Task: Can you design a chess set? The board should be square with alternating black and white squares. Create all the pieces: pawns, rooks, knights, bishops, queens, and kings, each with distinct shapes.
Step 3843:
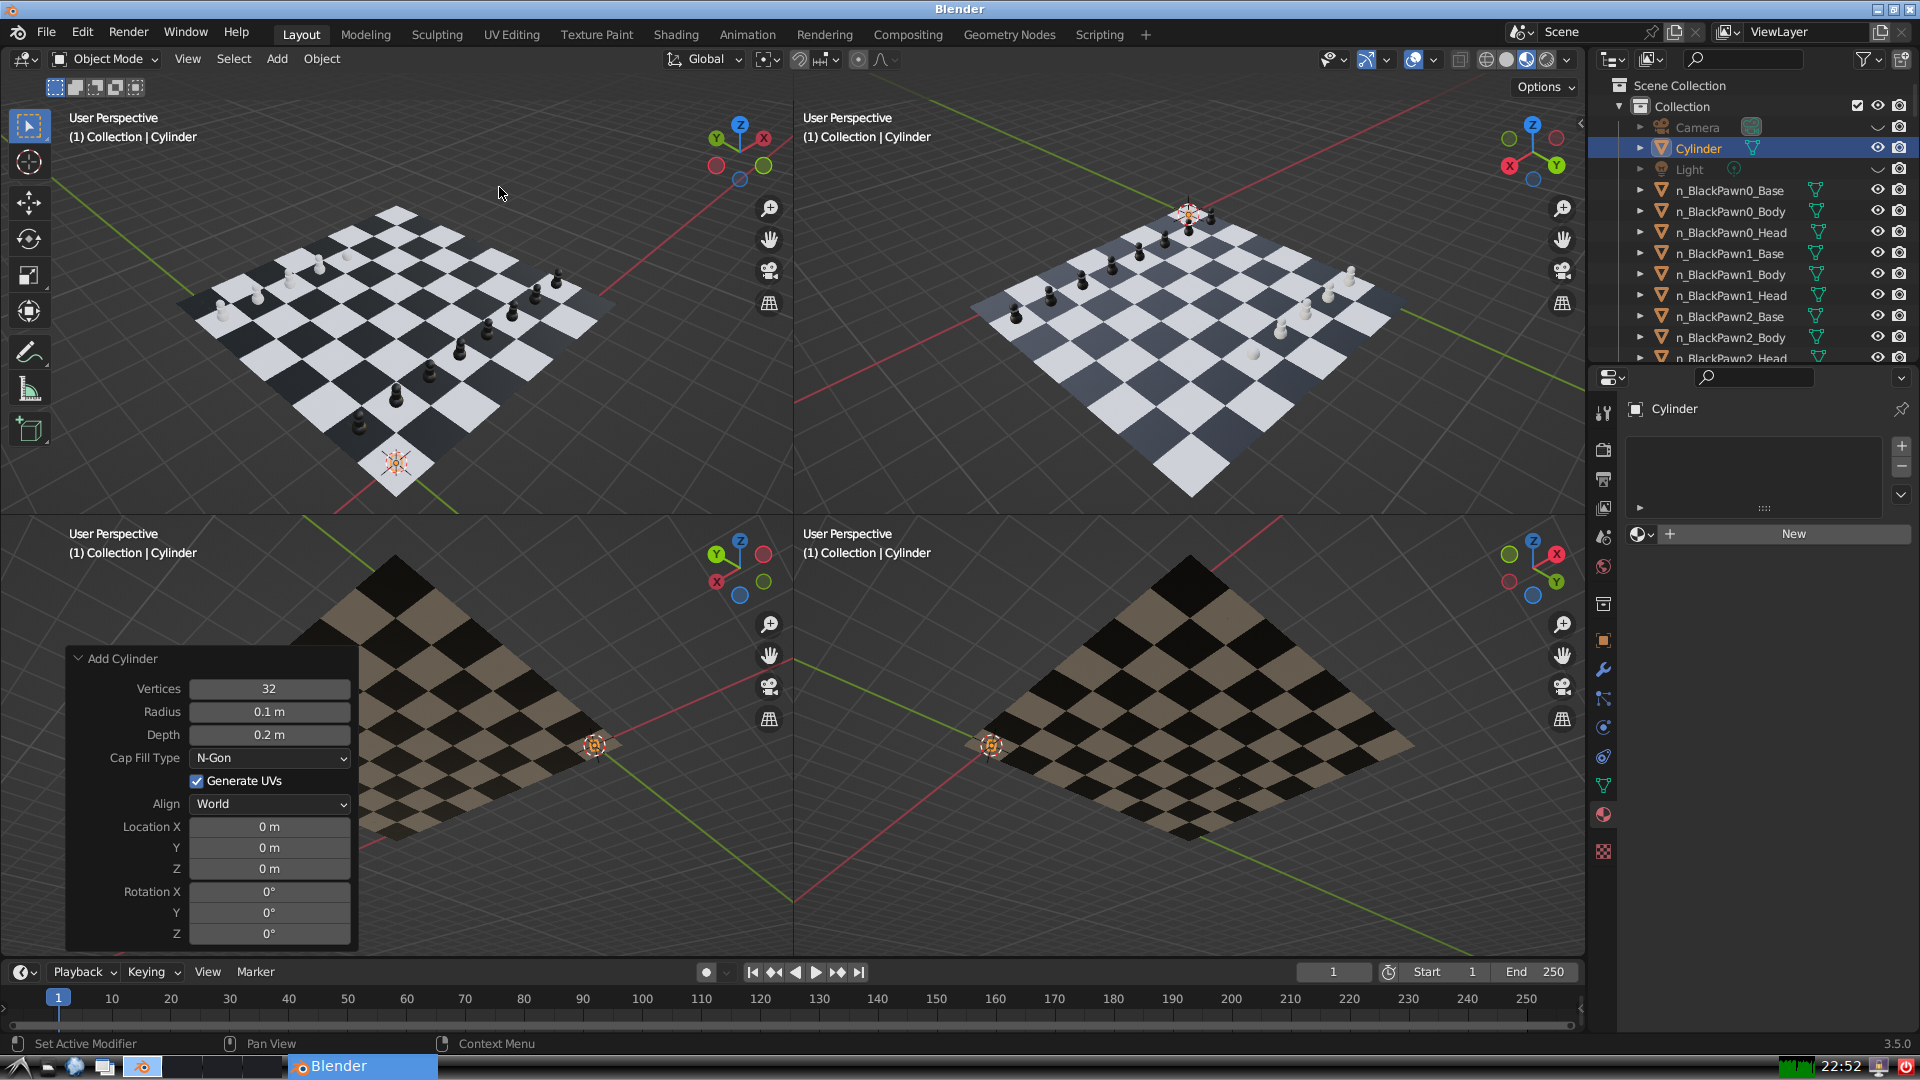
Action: {"mouse_move": [270, 708]}